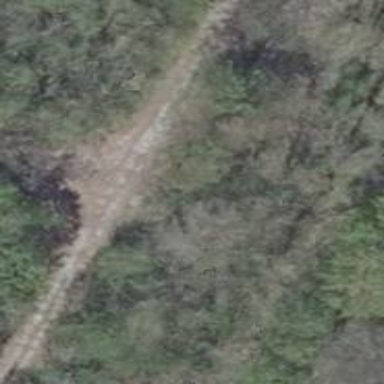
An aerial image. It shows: Track road with grade3 tracktype.